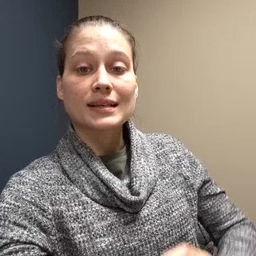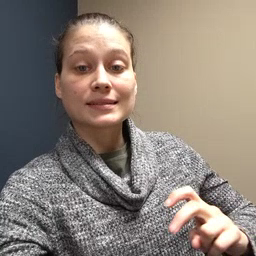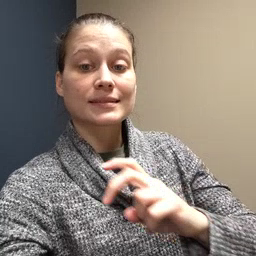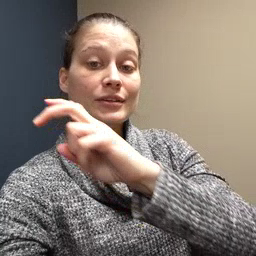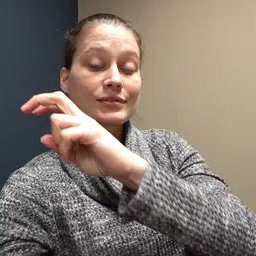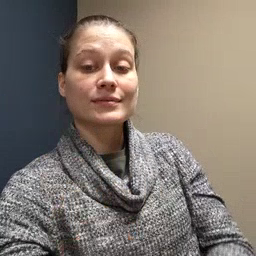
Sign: stairs